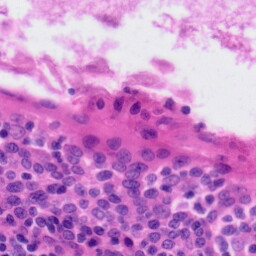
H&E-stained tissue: Tonsil